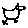
Label: bird